Aerial crown-view tile of a tropical tree (Barro Colorado Island, Panama), acquired 20240918:
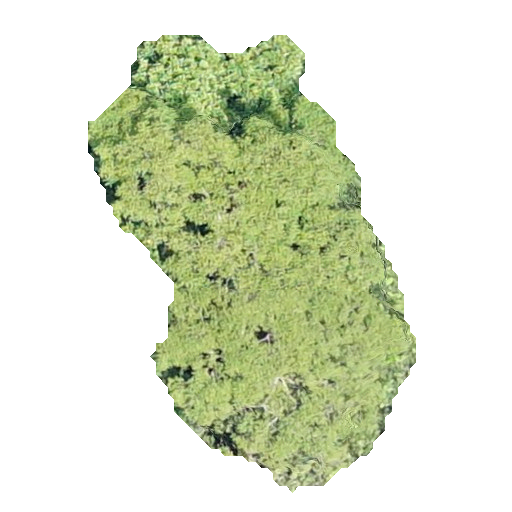
Species: Astronium graveolens
GBIF accepted scientific name: Astronium graveolens
Crown area: 147.472 m²